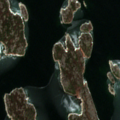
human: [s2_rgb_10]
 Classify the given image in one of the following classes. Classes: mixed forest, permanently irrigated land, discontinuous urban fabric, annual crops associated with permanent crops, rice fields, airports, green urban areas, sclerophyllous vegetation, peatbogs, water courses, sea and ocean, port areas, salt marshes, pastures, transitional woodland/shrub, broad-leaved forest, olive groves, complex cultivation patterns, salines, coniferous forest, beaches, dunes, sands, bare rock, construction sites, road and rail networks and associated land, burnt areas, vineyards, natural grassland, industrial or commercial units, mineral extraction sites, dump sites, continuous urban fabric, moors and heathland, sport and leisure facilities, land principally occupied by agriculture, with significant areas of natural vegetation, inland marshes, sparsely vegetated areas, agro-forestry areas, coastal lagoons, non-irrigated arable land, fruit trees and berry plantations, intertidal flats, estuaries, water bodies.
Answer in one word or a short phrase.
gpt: bare rock, sea and ocean